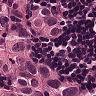
Metastatic tissue present: yes